Question: I've been trying to create a dot plot with numbers inside each dot. Some of the points are close horizontally to one another (just barely intersecting), and their numerical labels appear vertically stacked in between the two points. I attached a photo of the graph.
I have tried adjusting all of the arguments of 'geom_dotplot' and 'geom_text' to no luck.
My code is as follows:
'''
g <- DATA_TABLE %>%
ggplot(aes(x = factor(X_VAR), y = AVG, fill = factor(COLOR_VAR))) +
geom_dotplot(binaxis = "y", stackdir = "center",
position = "dodge", binwidth = .1) +
geom_text(mapping = aes(label = factor(LABEL_VAR)),
position = position_dodge(.9), size = 5.5)
print(g)
'''
Here's a subset of the data table:
'''
X_VAR, LABEL_VAR, AVG, COLOR_VAR
A, 3, 2.206897, blue
B, 3, 1.896552, blue
C, 3, 2.034483, blue
A, 4, 2.727273, green
B, 4, 2.545455, green
C, 4, 2.636364, green
A, 4, 2.125000, blue
B, 4, 1.875000, blue
C, 4, 2.187500, blue
'''

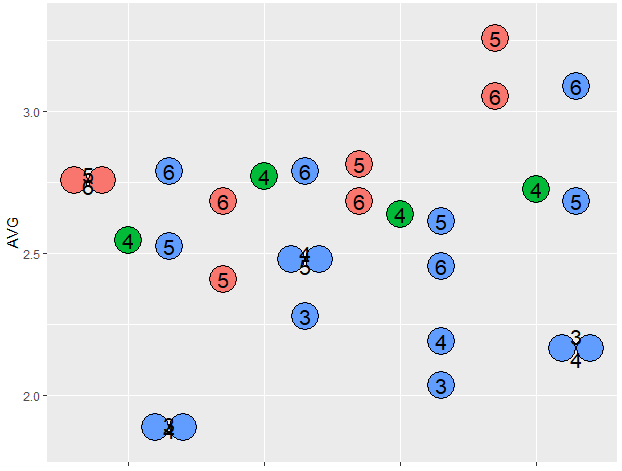
Answer: This isn't a very pretty solution, but it gets you down the road toward what I think you're after.
The problem isn't with the 'geom_text()' layer - in fact, the locations of the text labels are where they're supposed to be, according to the x/y coordinates you provide in the top level mapping. The issue instead is that 'geom_dotplot()' bins your observations (in this case, along the y axis), and then plots those dots in the middle of the bin. So the trick is to provide x/y coordinates for the labels that match where the dots end up after the binning (and in your case, dodging) calculations.
You'll note from the <URL>' object for the dotplot itself:
'''
g <- DATA_TABLE %>%
ggplot(aes(x = factor(X_VAR), y = AVG, fill = factor(COLOR_VAR))) +
geom_dotplot(binaxis = "y", stackdir = "center",
position = "dodge", binwidth = 0.1)
plot_data <- ggplot_build(g)$data[[1]]
'''
Among other things, you'll find 'x', 'y', 'xmin', and 'xmax', all of which relate to the centres and the edges of the bins that the dots end up in, and 'stackpos' which describes the stacking order of the dots themselves. You can use these variables to find the centre points of the dots after dodging, and add these to your data like so:
'''
DATA_TABLE <- DATA_TABLE %>%
arrange(X_VAR) %>%
mutate(dot_x = plot_data$x+(plot_data$stackpos*(plot_data$xmax-plot_data$x)), dot_y=plot_data$y)
'''
Now you have x/y coordinates for the centre of the dots, which you can use to specify the locations of the text labels:
'''
g + geom_text(data=DATA_TABLE, mapping = aes(x=dot_x, y=dot_y, label = factor(LABEL_VAR)), size = 5.5)
print(g)
'''
<URL>
However, this answer falls a bit short because the size of the dots is in relation to 'binwidth', not to the panel size or dimensions - so as you get to very wide or very narrow plot dimensions, the numbers are no longer in the centre of the dots, despite still being in the "right" place.